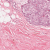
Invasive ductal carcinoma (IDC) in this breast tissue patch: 0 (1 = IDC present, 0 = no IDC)